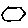
Label: hexagon